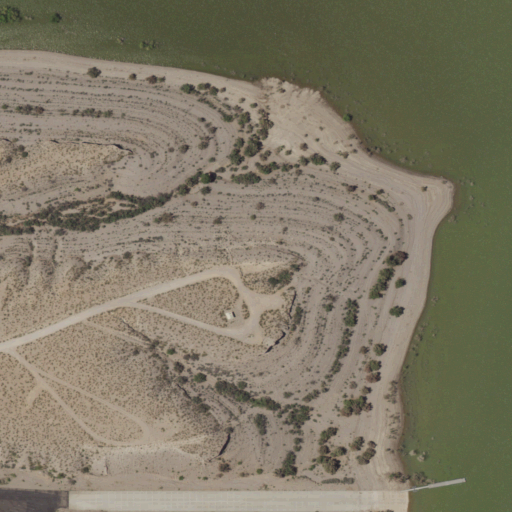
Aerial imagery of cape in New Mexico named South Monticello Point containing shrub, barren land, and herbaceous wetlands